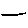
Label: line